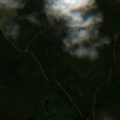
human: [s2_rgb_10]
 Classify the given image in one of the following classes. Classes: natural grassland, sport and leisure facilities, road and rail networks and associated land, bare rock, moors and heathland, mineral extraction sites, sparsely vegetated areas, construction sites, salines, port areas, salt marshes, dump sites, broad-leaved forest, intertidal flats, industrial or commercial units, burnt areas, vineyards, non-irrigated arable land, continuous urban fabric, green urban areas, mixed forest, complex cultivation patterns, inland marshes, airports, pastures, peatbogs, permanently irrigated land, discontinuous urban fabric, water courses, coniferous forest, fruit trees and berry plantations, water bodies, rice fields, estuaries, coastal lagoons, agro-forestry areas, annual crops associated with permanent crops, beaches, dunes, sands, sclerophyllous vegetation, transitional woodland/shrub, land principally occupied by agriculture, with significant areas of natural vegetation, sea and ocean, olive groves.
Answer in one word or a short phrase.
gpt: coniferous forest, transitional woodland/shrub